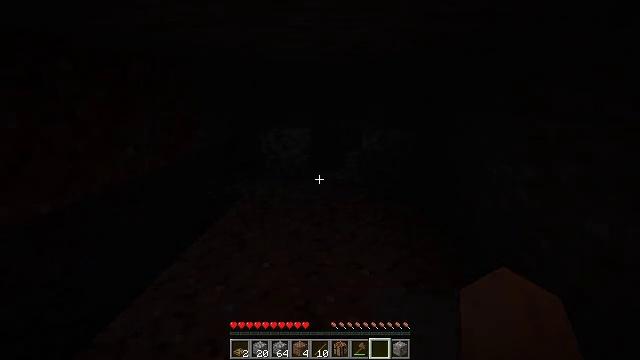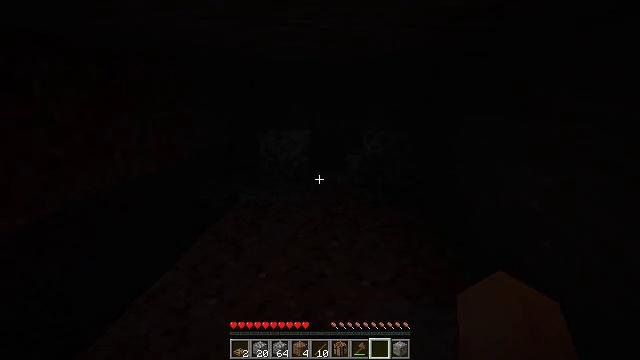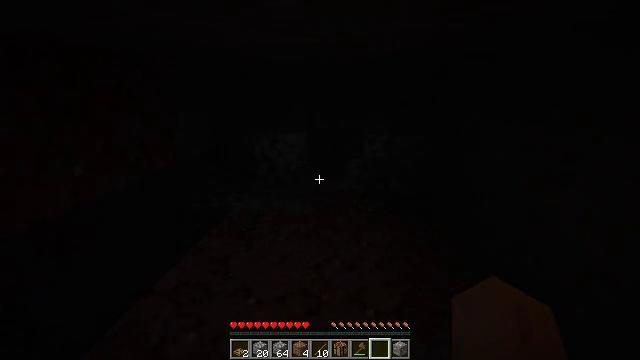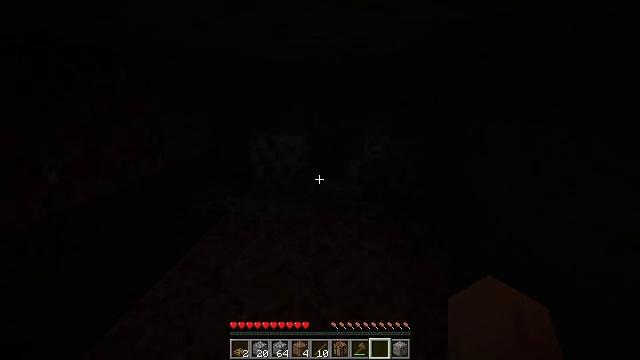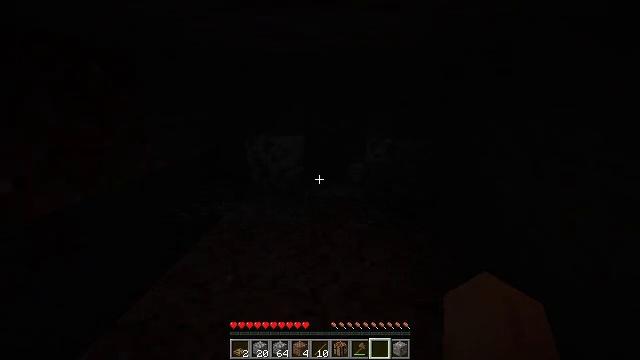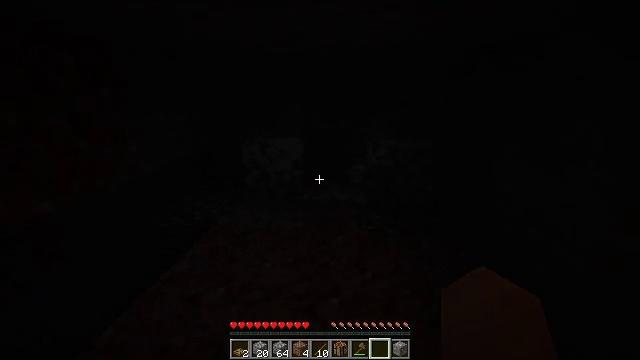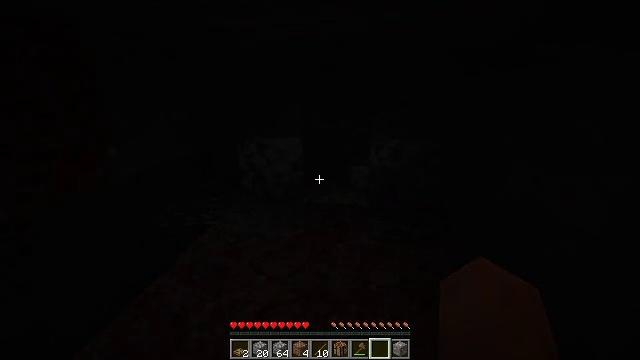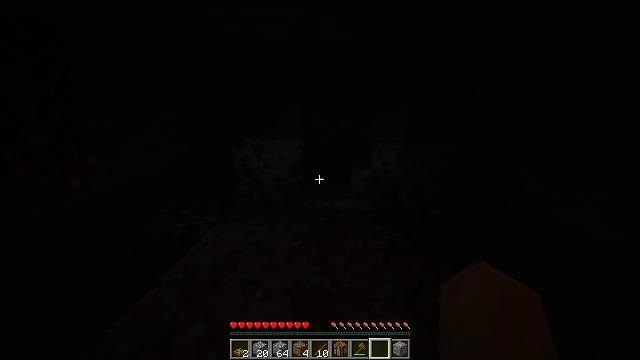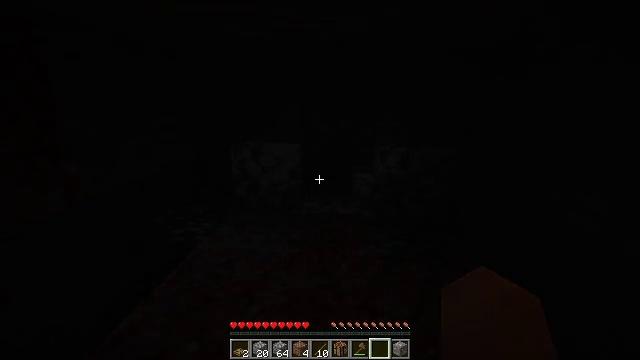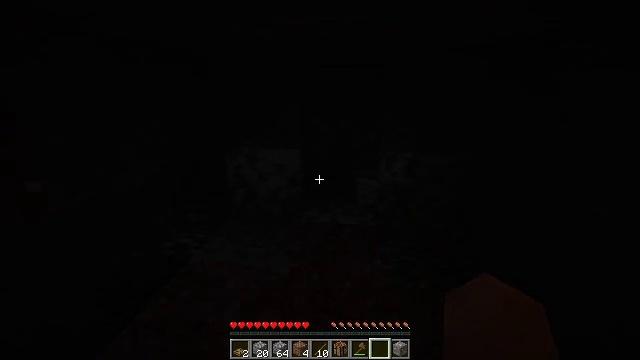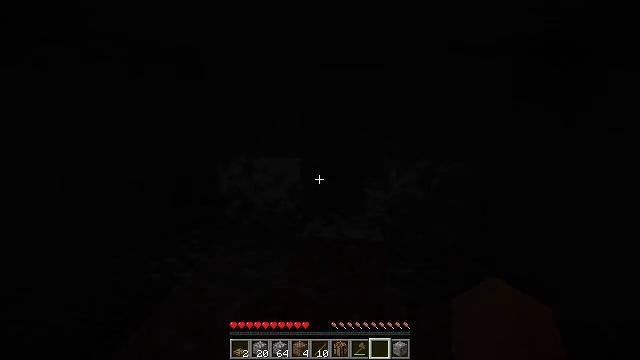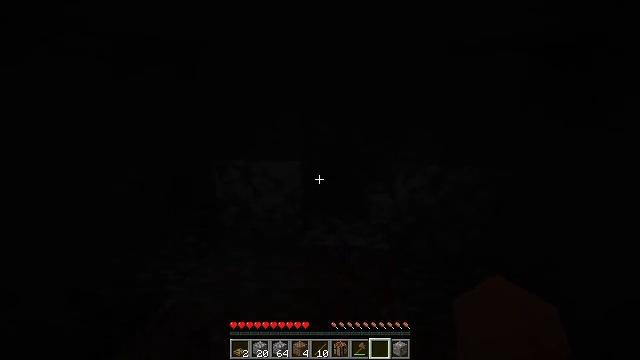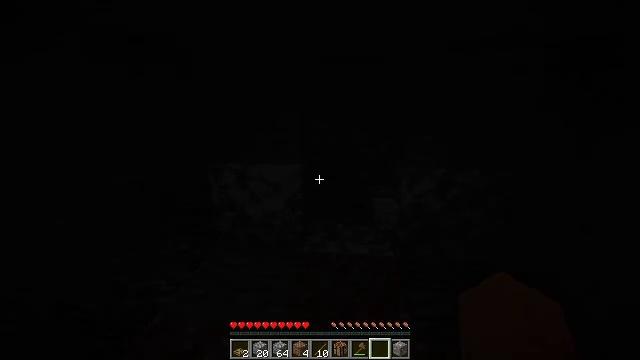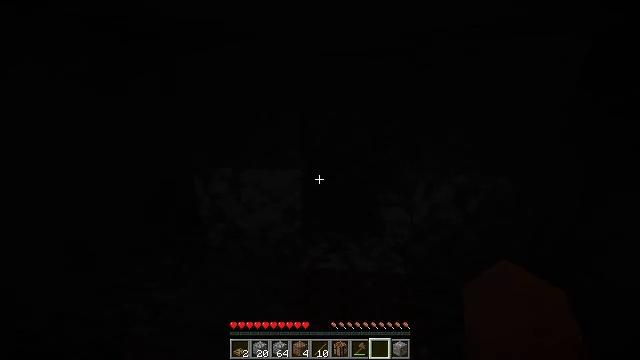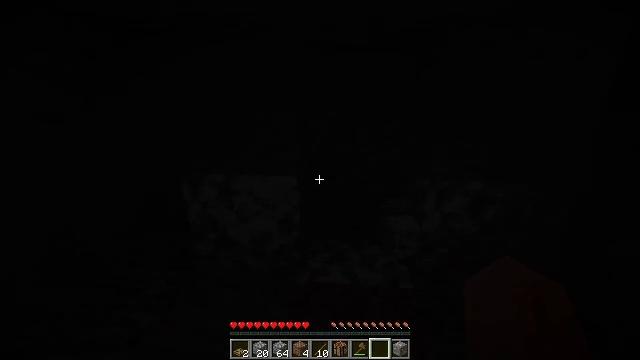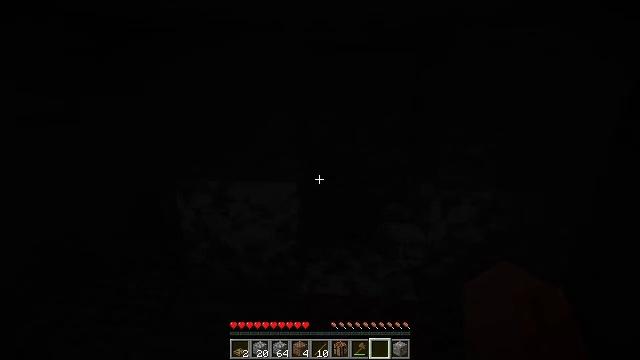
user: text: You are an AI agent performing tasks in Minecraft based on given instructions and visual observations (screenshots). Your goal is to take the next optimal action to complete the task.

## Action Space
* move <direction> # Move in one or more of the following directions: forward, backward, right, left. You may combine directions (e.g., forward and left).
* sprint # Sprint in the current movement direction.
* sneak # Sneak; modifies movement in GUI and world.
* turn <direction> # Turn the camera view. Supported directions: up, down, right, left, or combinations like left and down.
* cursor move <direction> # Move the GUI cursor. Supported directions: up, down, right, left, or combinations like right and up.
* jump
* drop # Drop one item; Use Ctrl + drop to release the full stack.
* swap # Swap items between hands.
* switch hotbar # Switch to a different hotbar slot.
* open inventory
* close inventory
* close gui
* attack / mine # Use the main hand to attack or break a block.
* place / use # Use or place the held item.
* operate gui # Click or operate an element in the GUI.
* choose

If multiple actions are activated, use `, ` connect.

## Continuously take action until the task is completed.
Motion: motion action
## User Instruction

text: craft item air
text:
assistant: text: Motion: move forward
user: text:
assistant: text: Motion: move forward
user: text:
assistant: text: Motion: move forward
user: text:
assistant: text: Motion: move forward
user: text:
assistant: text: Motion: move forward
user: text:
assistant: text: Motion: move forward
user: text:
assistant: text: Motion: move forward
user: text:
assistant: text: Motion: move forward
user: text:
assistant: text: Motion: move forward
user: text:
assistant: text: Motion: move forward
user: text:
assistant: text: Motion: move forward
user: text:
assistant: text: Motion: move forward
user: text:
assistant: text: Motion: move forward
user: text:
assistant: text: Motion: move forward
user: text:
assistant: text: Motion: move forward
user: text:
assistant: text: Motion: move forward
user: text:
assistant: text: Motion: no_op
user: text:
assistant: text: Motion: no_op
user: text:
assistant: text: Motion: no_op
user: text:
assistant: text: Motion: no_op
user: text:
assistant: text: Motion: no_op
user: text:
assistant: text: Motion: no_op
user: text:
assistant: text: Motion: no_op
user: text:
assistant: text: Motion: no_op
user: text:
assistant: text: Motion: no_op
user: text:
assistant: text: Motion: turn left and down
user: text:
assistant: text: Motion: move back, turn left and down
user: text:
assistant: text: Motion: move back, turn left
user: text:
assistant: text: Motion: move back, turn left
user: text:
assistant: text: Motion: move back, turn left